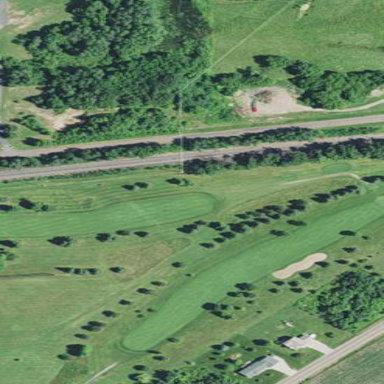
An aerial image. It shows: Area with grass used as rough in golf course.